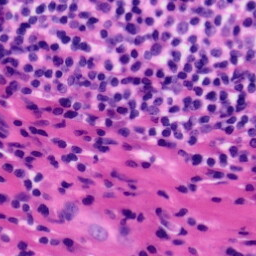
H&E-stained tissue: Tonsil